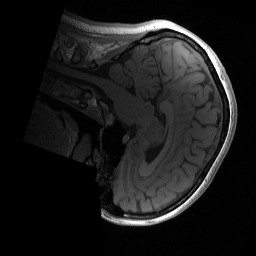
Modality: T1w
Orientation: sagittal
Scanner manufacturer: siemens
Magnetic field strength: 3 T
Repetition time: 2 s
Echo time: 0.0022 s